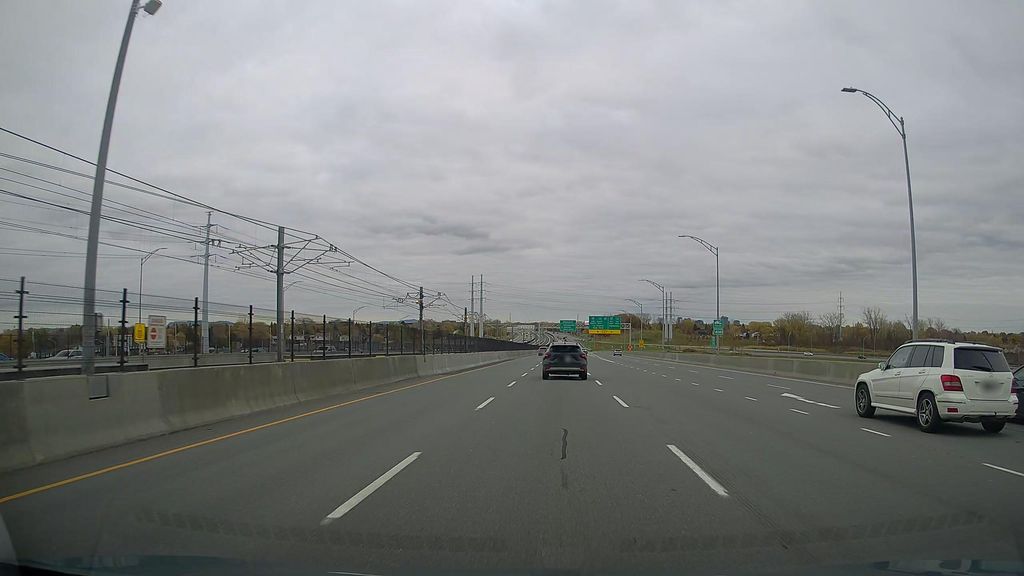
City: montreal